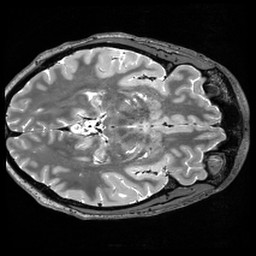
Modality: T2w
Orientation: axial
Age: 46
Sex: male
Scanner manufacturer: siemens
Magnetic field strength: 3 T
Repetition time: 3.2 s
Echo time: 0.56 s